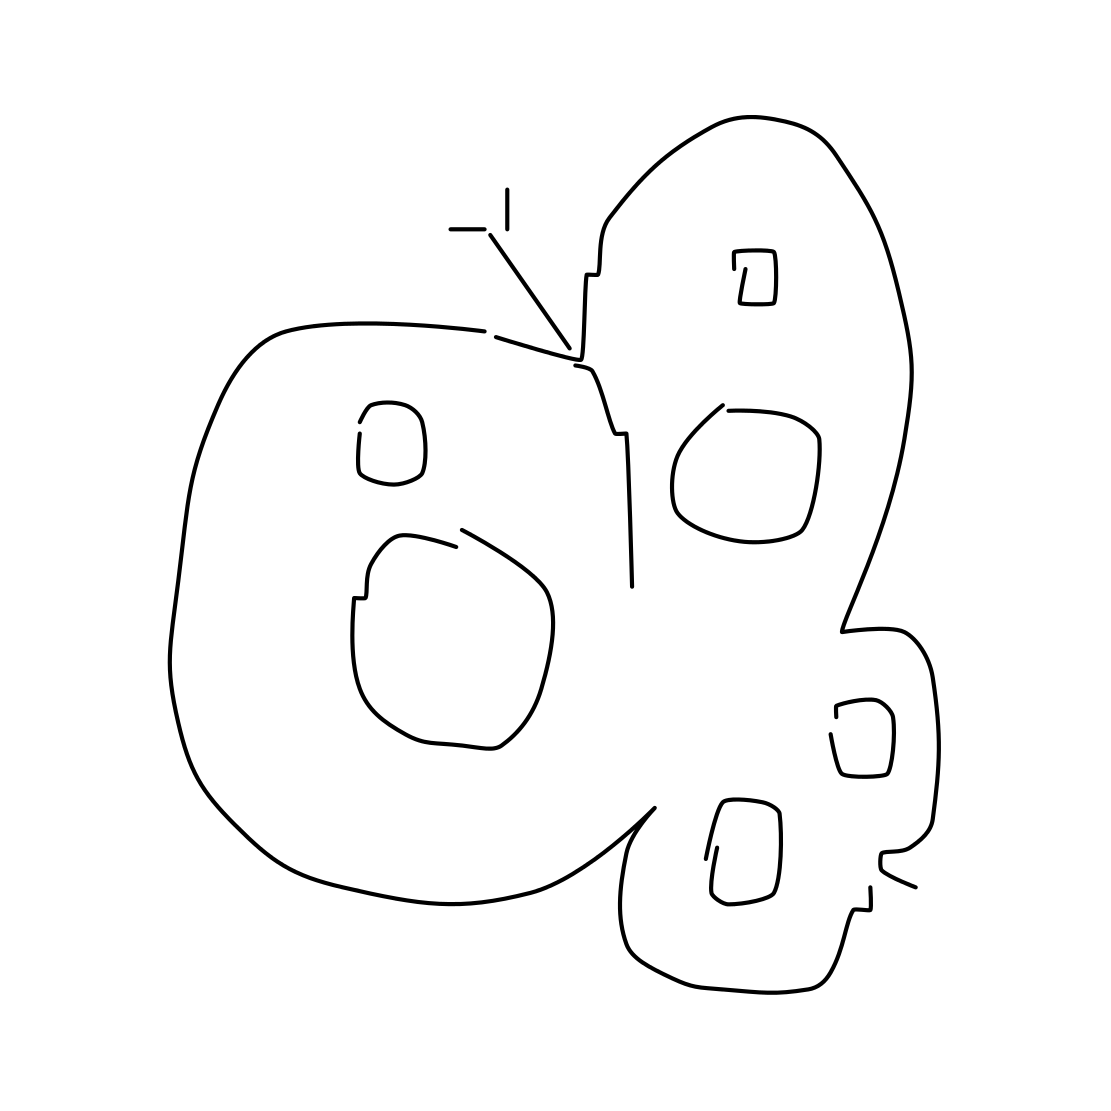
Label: butterfly